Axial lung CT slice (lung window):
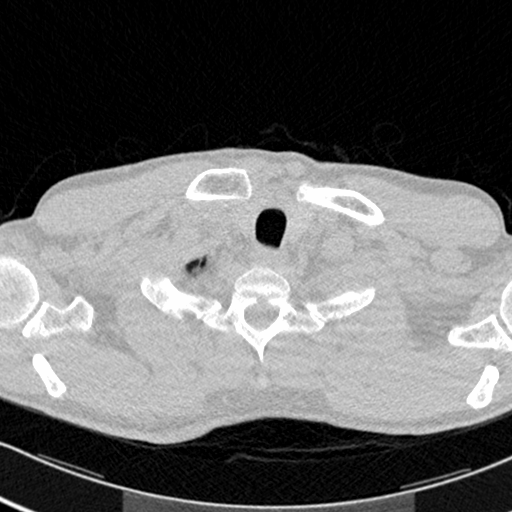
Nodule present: no